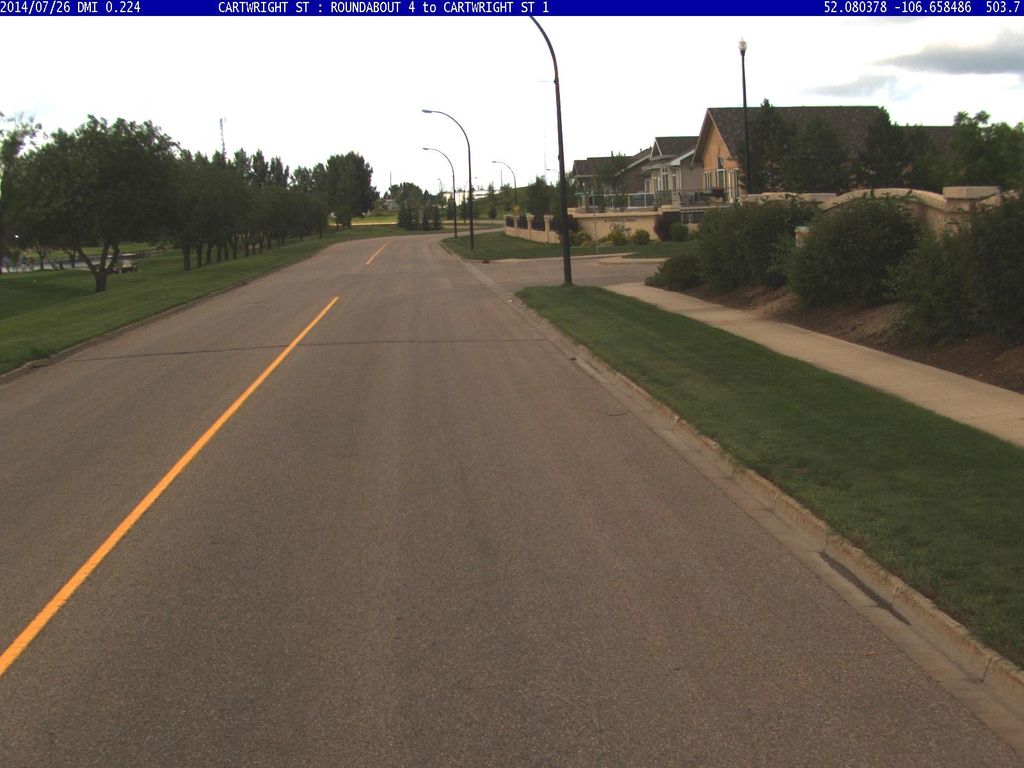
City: saskatoon